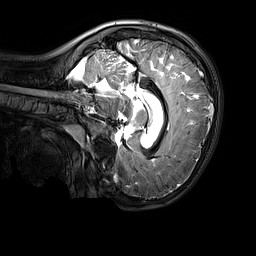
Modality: T2w
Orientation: sagittal
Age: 10
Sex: male
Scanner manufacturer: siemens
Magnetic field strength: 3 T
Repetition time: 3.2 s
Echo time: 0.408 s